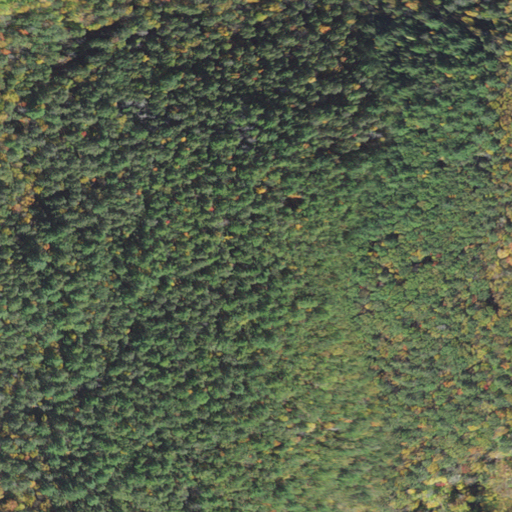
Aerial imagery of mountain in New Hampshire named Ladder Hill containing evergreen forest, mixed forest, and deciduous forest